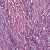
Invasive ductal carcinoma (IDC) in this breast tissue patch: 1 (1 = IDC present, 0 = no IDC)